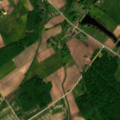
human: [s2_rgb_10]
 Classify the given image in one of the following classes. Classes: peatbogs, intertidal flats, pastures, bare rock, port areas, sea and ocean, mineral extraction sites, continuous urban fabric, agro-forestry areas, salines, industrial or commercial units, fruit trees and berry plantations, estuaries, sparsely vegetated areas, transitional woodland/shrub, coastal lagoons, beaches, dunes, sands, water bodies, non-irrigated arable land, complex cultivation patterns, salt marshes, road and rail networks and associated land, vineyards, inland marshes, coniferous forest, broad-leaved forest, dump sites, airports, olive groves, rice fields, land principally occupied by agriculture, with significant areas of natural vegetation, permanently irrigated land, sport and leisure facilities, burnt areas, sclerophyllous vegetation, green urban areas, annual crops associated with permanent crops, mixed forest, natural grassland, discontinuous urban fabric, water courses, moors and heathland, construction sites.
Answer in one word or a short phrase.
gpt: non-irrigated arable land, complex cultivation patterns, land principally occupied by agriculture, with significant areas of natural vegetation, broad-leaved forest